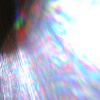
Label: sunburn